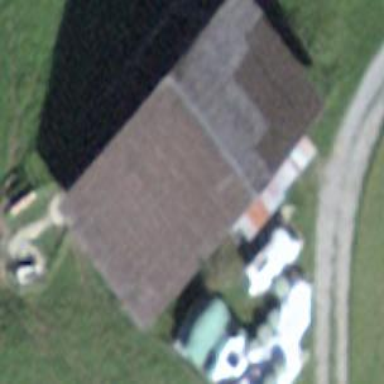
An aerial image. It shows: Rural barn.